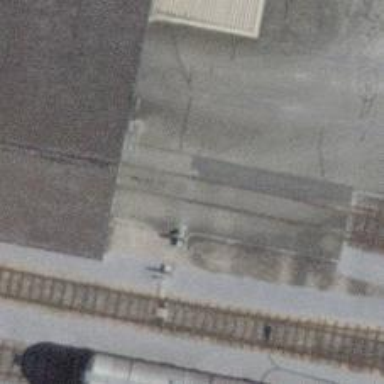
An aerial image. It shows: Railway switch.